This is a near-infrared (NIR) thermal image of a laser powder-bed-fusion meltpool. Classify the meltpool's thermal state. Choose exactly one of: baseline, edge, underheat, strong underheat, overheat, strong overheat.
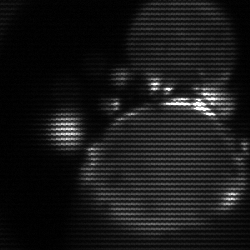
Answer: edge